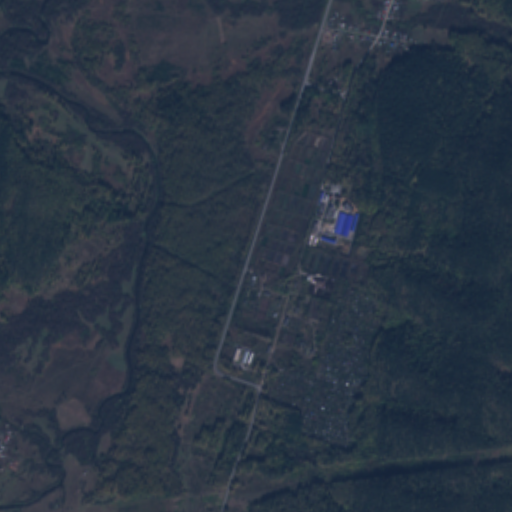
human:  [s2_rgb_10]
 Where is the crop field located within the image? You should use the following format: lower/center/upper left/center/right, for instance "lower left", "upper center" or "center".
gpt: The crop field is located in the upper left of the image.
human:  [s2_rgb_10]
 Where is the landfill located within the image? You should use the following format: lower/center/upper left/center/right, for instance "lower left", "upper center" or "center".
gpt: The landfill is located in the upper center of the image.
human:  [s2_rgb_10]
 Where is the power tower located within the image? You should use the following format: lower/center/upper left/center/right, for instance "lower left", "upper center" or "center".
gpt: The power tower is located in the lower of the image.
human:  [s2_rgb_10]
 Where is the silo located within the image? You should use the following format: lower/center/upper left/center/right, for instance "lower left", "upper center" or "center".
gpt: The silo is located in the center of the image.
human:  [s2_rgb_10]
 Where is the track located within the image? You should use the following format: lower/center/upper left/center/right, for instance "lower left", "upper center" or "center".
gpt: There is no track in the image.